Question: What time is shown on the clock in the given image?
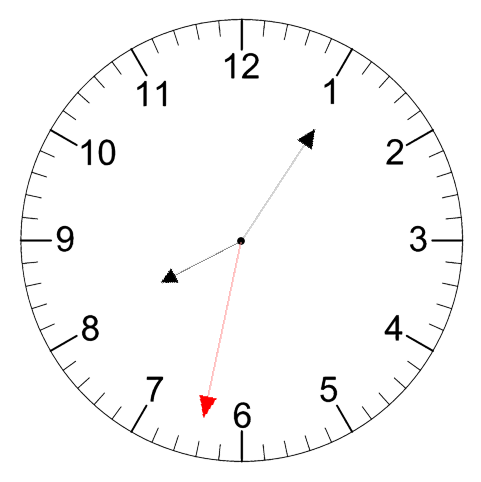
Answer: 08:05:32